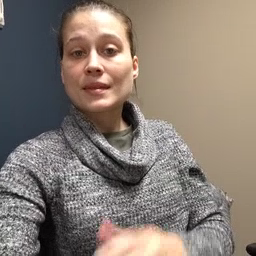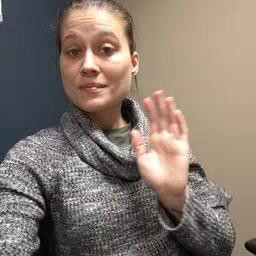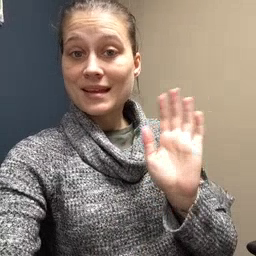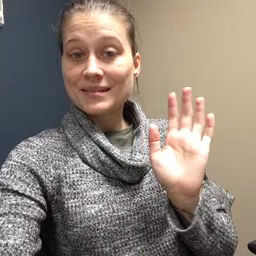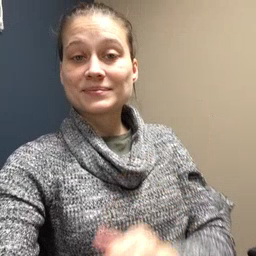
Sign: bye